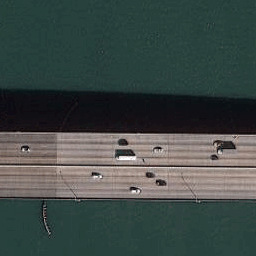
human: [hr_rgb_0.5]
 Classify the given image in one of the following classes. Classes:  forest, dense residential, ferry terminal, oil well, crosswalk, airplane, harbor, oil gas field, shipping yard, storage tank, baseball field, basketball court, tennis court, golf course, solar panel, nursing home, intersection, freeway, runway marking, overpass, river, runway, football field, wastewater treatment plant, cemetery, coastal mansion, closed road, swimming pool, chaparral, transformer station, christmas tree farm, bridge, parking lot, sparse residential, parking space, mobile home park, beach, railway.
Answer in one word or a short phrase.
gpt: bridge